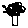
Label: tree